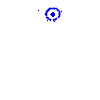
Particle: proton